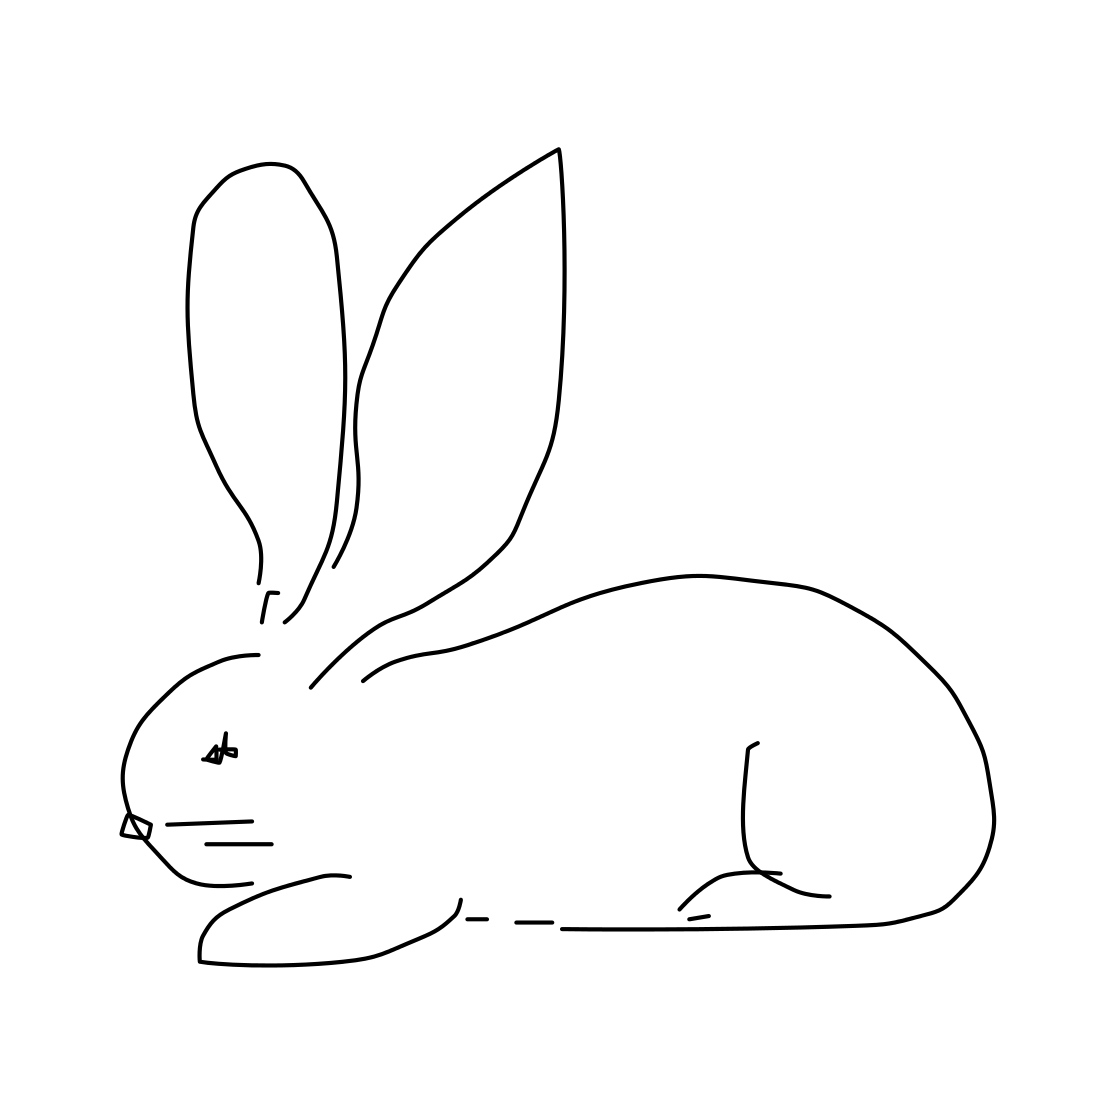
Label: rabbit